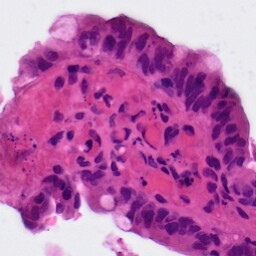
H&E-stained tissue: Colon